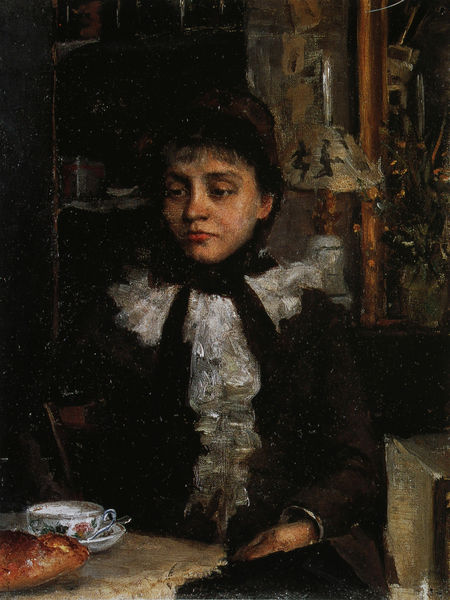
Titel: Das Frühstück
Künstler: Sarah Purser
Standort: Dublin
Institution: National Gallery of Ireland
Schlagwörter: dunkel, gemälde, hand, schatten, weiß, impressionismus, ocker, sitzen, blume, blumen, braun, cafe, frau, hut, kaffeehaus, kleid, lampe, licht, mund, nase, raum, renoir, schwarz, stuhl, tisch, zimmer, blick, dame, rot, schirm, haube, malerei, muster, schleife, regal, trinken, augen, bluse, gesicht, inkarnat, kragen, rahmen, spitze, trauer, bild, bildnis, portrait, porträt, spiegel, öl, einsam, interieur, sitzend, spitzen, lippen, traurig, vase, lampenschirm, löffel, tapete, witwe, mimik, brot, tasse, tee, allein, rüsche, rüschen, warten, buch, porzellan, kuchen, untertasse, abwesend, halbprofil, gebäck, müde, frühstück, teetasse, kaffe, bänder, unterteller, jabot, schummrig, vollant, croissant, fraus, porzellant, schmollend